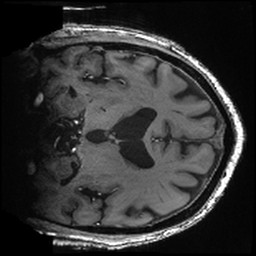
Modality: T1w
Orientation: coronal